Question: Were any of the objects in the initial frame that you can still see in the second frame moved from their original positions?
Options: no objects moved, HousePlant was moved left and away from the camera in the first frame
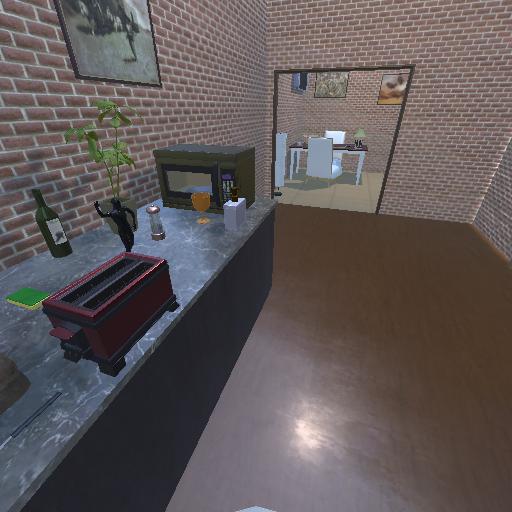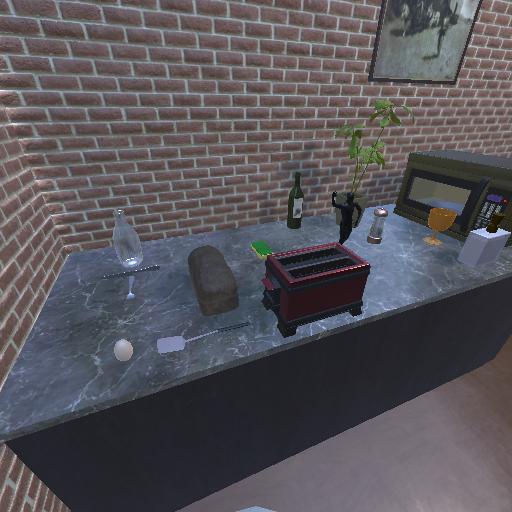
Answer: no objects moved